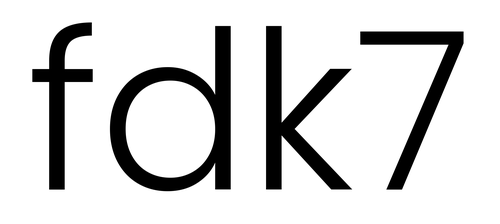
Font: Poppins-Light